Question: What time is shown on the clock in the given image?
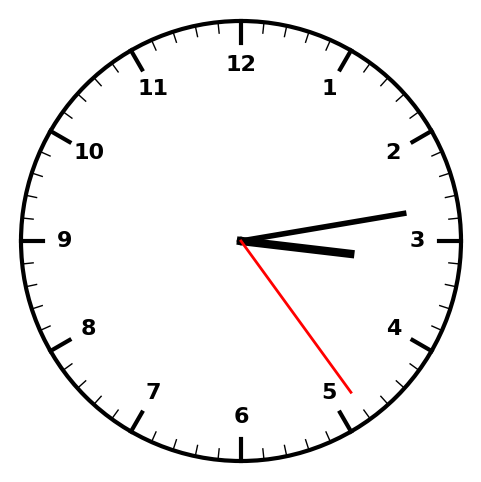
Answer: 03:13:24